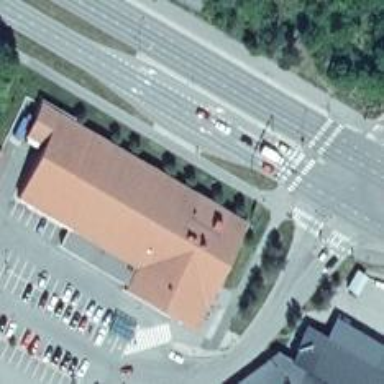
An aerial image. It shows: Supermarket building.